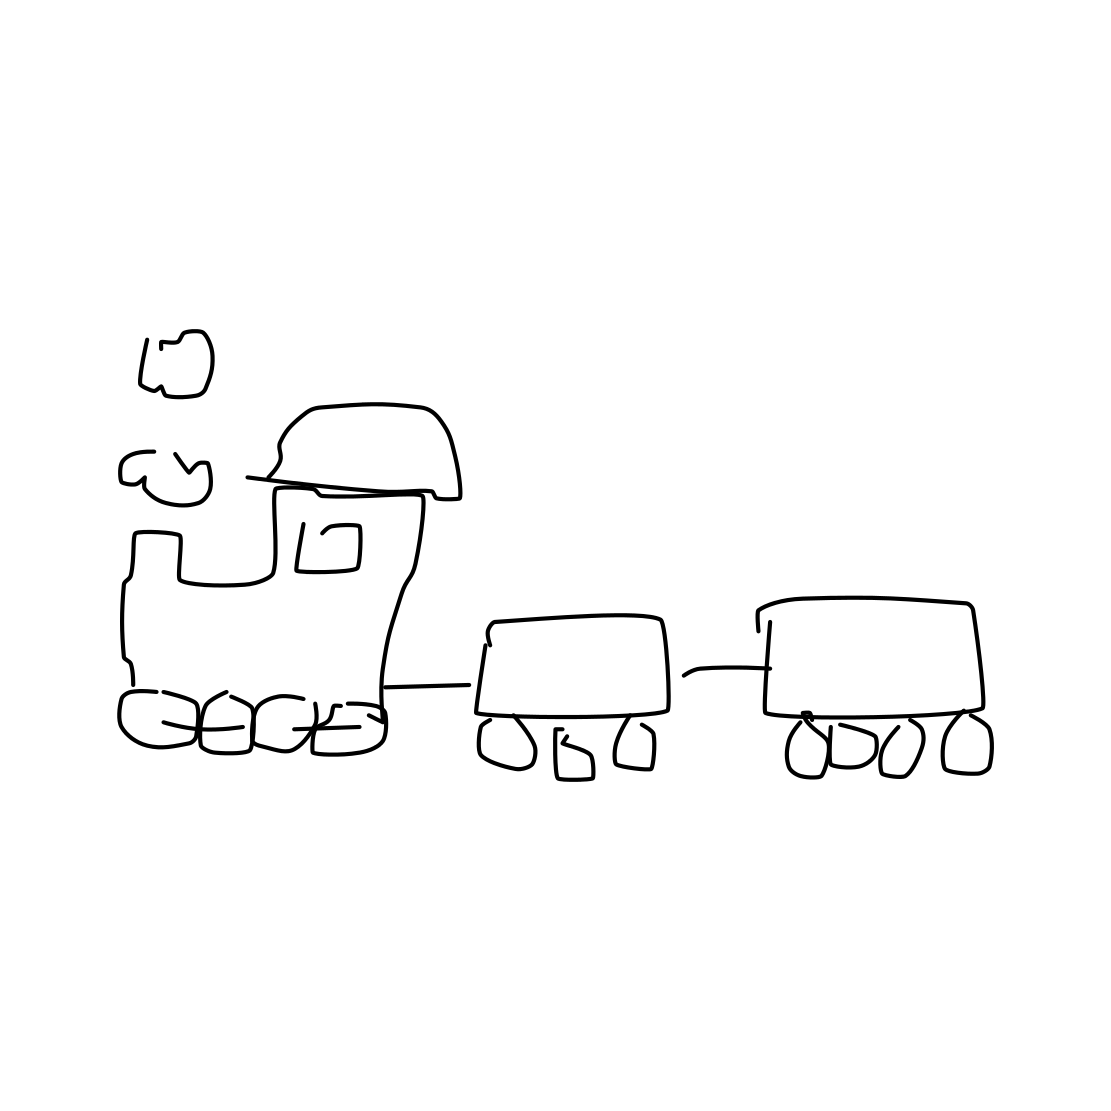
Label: train